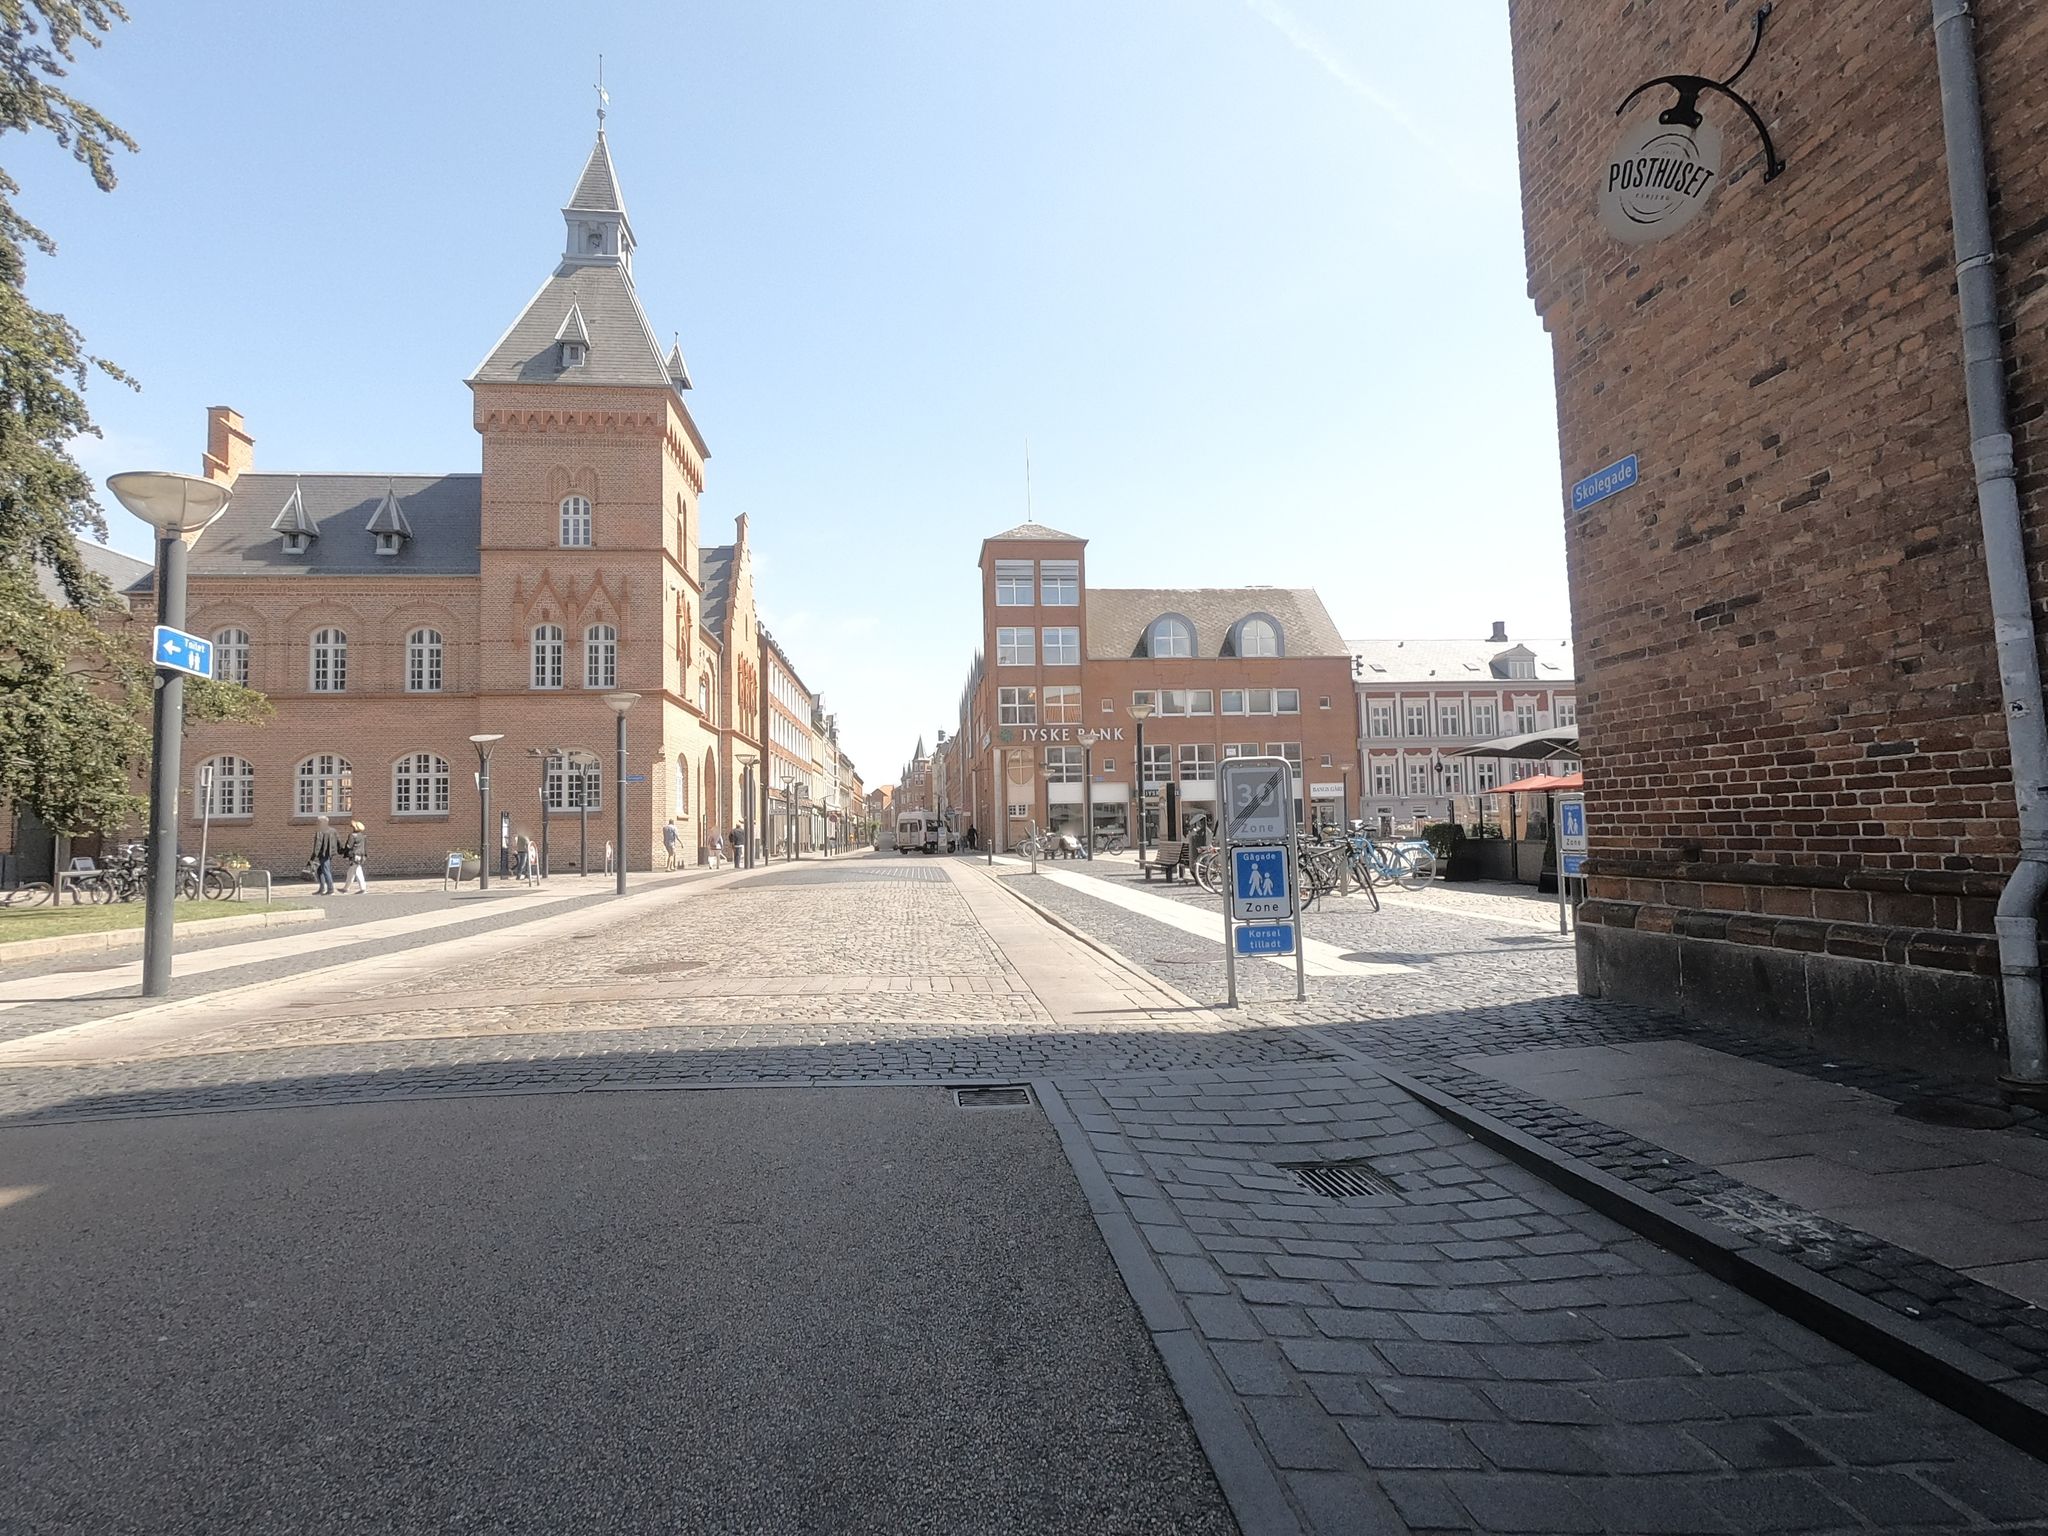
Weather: clear
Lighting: day
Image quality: good
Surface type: walking surface
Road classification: pedestrian, tertiary
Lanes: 2
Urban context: dense urban cluster
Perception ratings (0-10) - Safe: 5.82, Lively: 9.58, Beautiful: 4.35, Boring: 6.32, Depressing: 2.3, Wealthy: 9.27